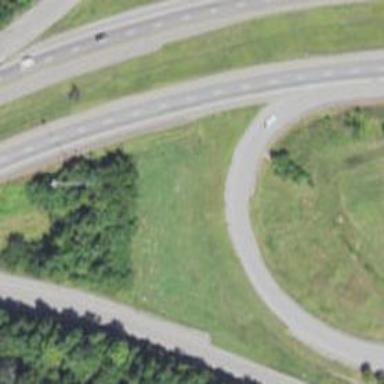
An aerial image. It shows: Trunk link highway.